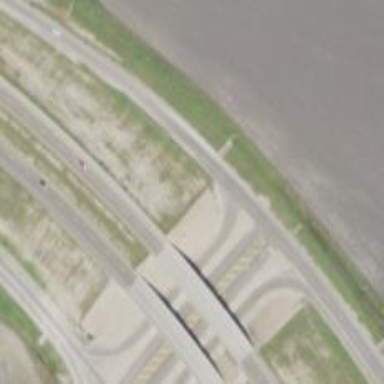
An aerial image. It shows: Trunk link highway.